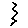
Label: zigzag